Question: The Android developer site shows an example in <URL>. Is this supported in Android or is there a library I could use?

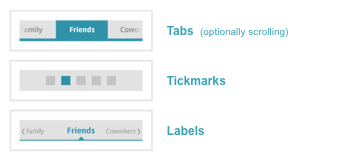
Answer: You should look into ViewPager with FragmentPagerAdapter. <URL>
<URL>
<URL>
In case these links die in the future here is the main part from the developer site:
---
You can create swipe views in your app using the ViewPager widget, available in the Support Library. The ViewPager is a layout widget in which each child view is a separate page (a separate tab) in the layout.
To set up your layout with ViewPager, add a element to your XML layout. For example, if each page in the swipe view should consume the entire layout, then your layout looks like this:
'''
<?xml version="1.0" encoding="utf-8"?>
<android.support.v4.view.ViewPager
xmlns:android="http://schemas.android.com/apk/res/android"
android:id="@+id/pager"
android:layout_width="match_parent"
android:layout_height="match_parent" />
'''
To insert child views that represent each page, you need to hook this layout to a PagerAdapter. There are two kinds of adapter you can use:
## FragmentPagerAdapter
This is best when navigating between sibling screens representing a fixed, small number of pages.
## FragmentStatePagerAdapter
This is best for paging across a collection of objects for which the number of pages is undetermined. It destroys fragments as the user navigates to other pages, minimizing memory usage.